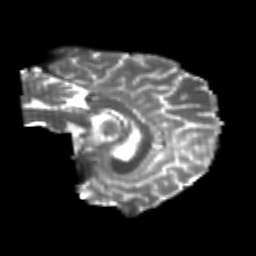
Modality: T2w
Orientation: sagittal
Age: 22
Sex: female
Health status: healthy
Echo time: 0.074 s